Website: walmart
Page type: payment
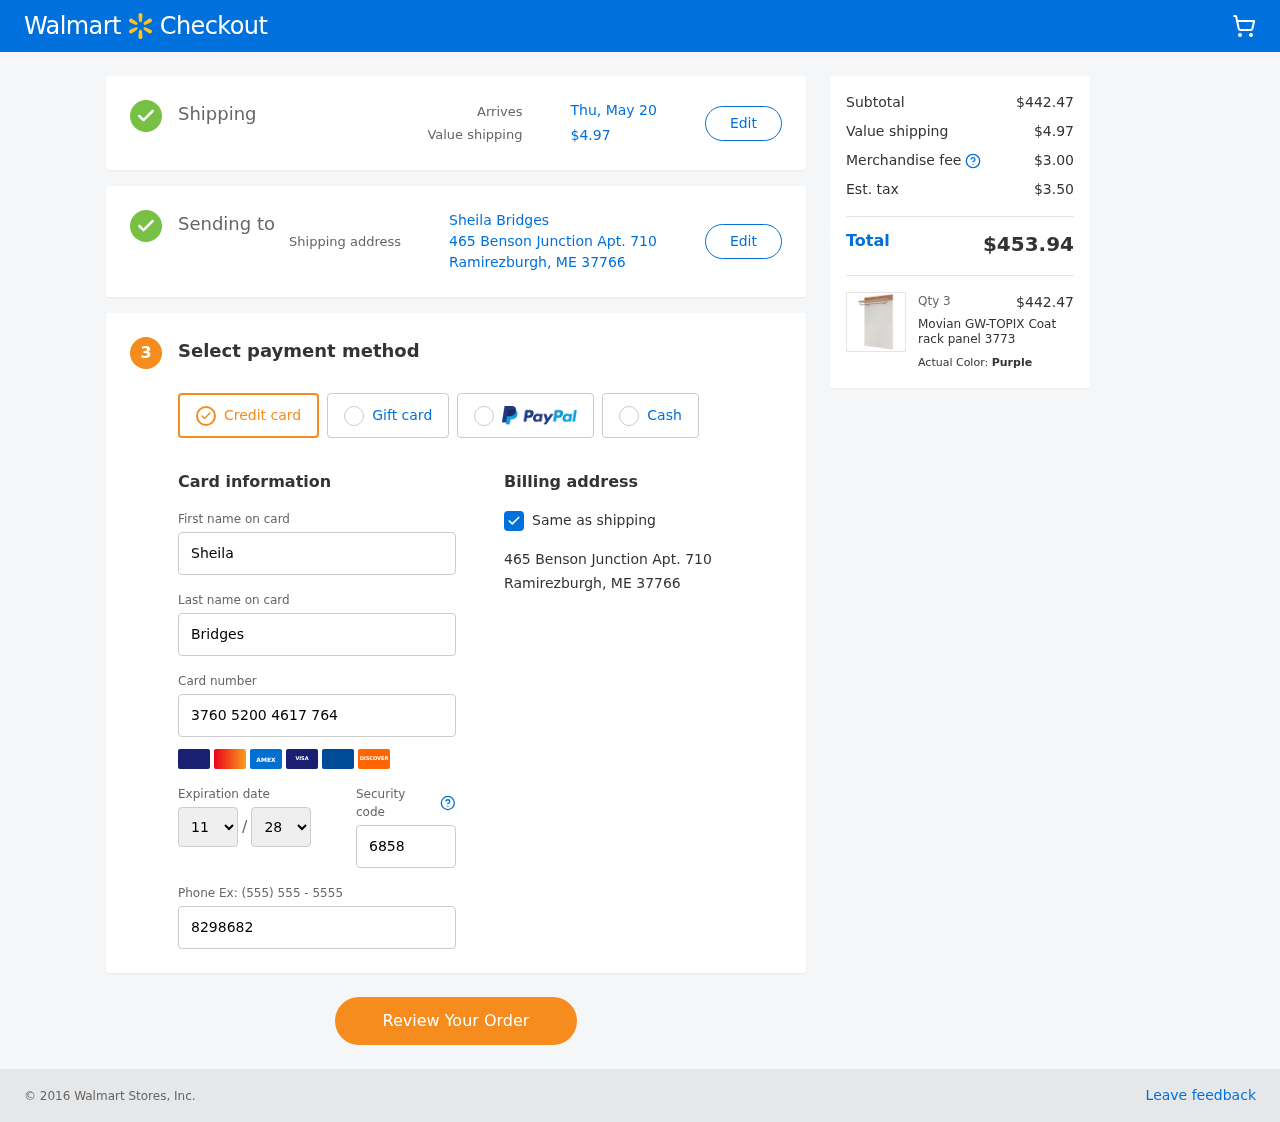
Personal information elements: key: PII_CARD_EXPIRY_MONTH
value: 11
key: PII_CARD_EXPIRY_YEAR
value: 28
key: PII_CITY_STATE_ZIP
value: Ramirezburgh, ME 37766
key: PII_FULLNAME
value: Sheila Bridges
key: PII_STREET
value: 465 Benson Junction Apt. 710
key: PII_FIRSTNAME
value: Sheila
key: PII_LASTNAME
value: Bridges
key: PII_CARD_NUMBER
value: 3760 5200 4617 764
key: PII_CARD_CVV
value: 6858
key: PII_PHONE
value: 8298682532
Product elements: key: PRODUCT1_NAME
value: Movian GW-TOPIX Coat rack panel 3773
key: PRODUCT1_PRICE
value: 147.49
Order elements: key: ORDER_DELIVERY_DATE
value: Thu, May 20
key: ORDER_SHIPPING_COST
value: $4.97
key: ORDER_SUBTOTAL
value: $442.47
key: ORDER_MERCHANDISE_FEE
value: $3.00
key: ORDER_TAX
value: $3.50
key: ORDER_TOTAL
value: $453.94
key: ORDER_NUM_ITEMS
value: Qty 3